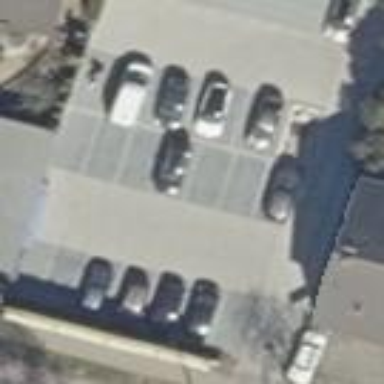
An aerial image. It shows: Parking area with surface.